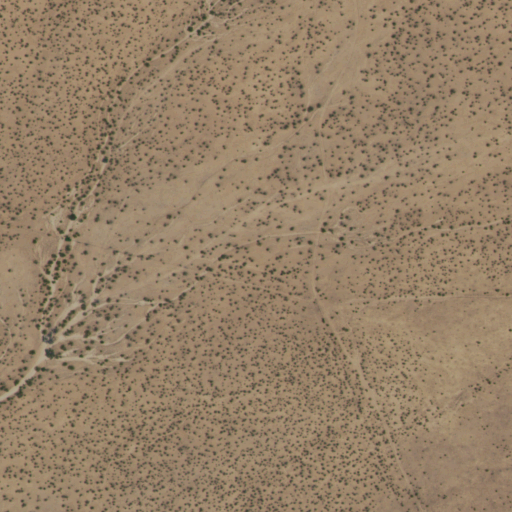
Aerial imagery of valley in New Mexico named Water Canyon containing grassland and shrub